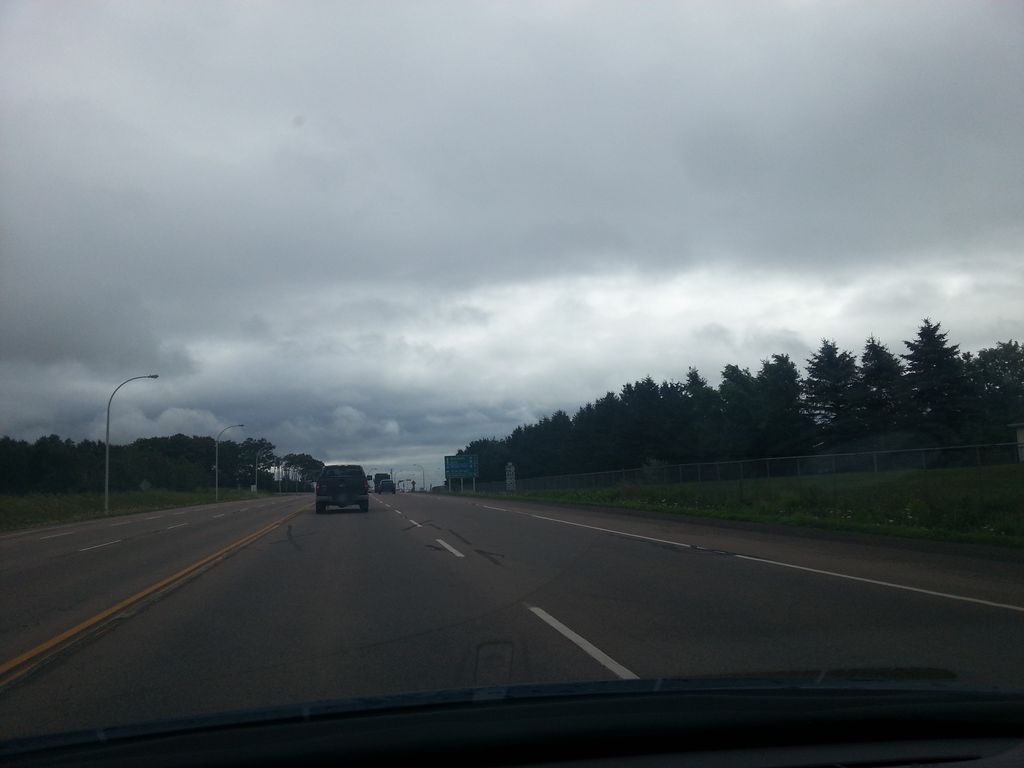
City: charlottetown